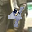
Label: 4